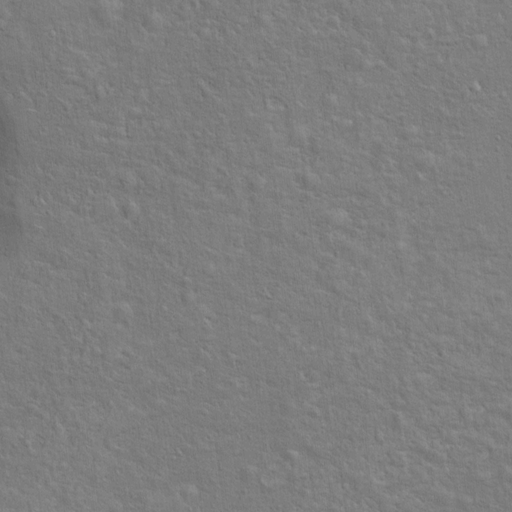
Classes present: Background, Cone